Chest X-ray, PA view. Patient: 27 years old, sex M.
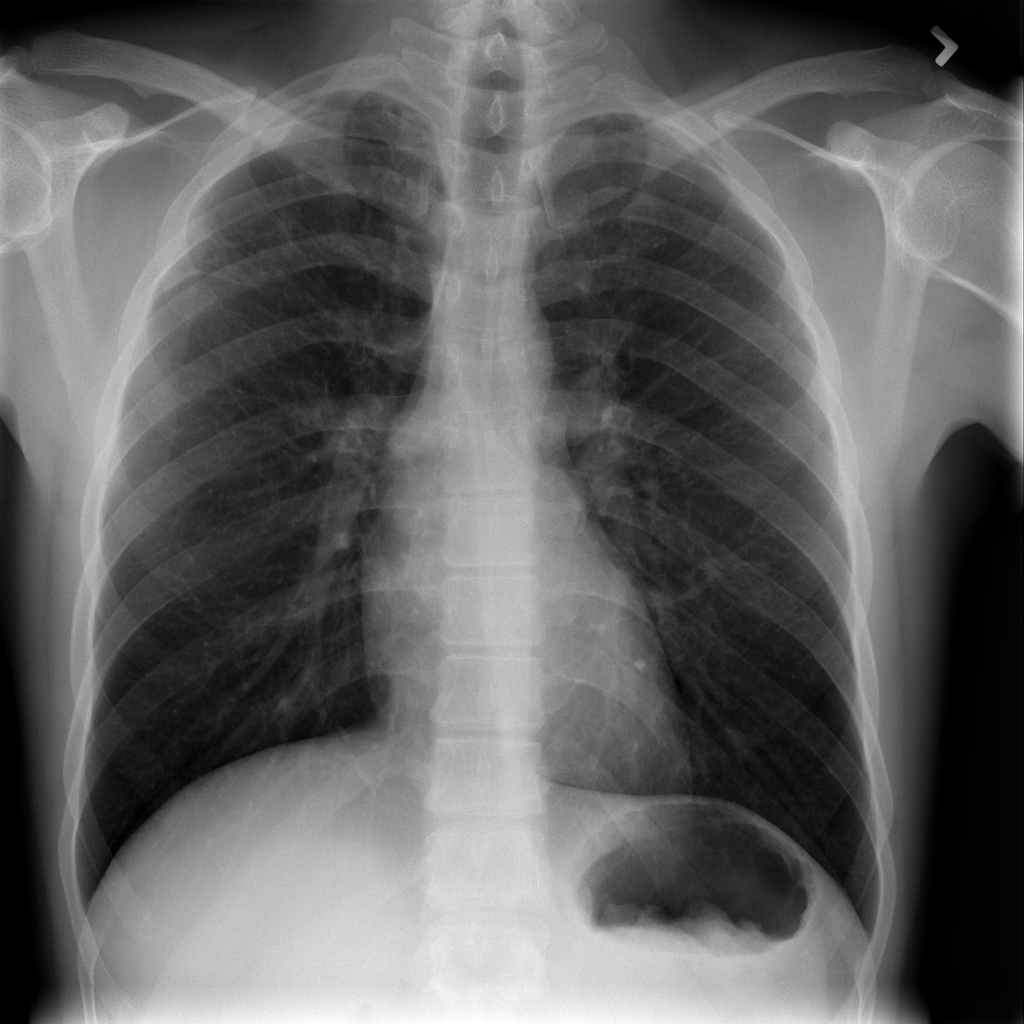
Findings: No Finding